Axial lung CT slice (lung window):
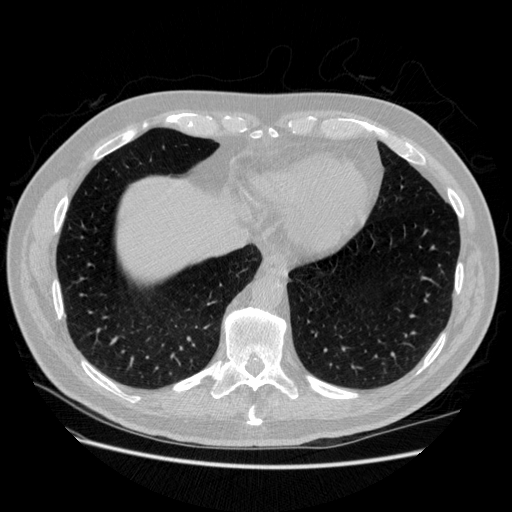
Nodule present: no